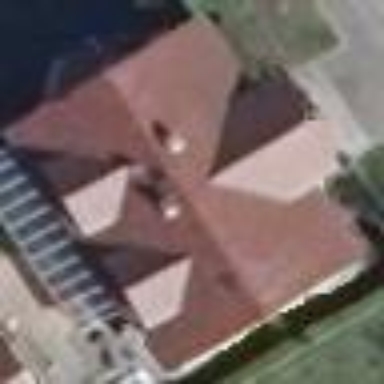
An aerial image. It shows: Gabled roof house.